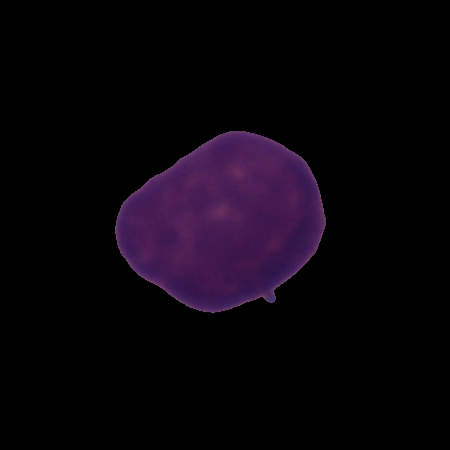
Label: healthy